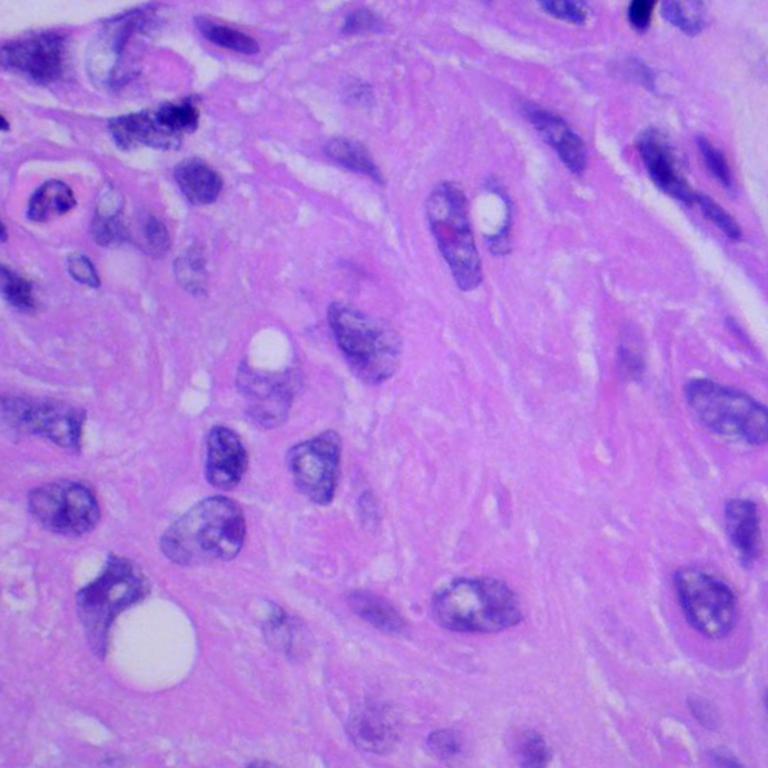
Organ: lung
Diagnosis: squamous carcinomas